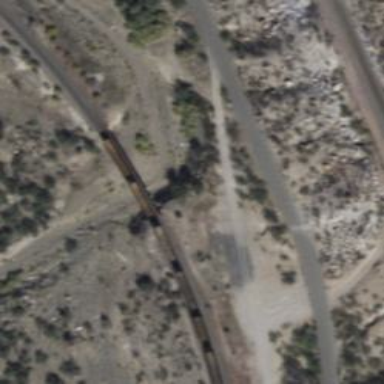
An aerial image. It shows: Railway bridge.